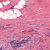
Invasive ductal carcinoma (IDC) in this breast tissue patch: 0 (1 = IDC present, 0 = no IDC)